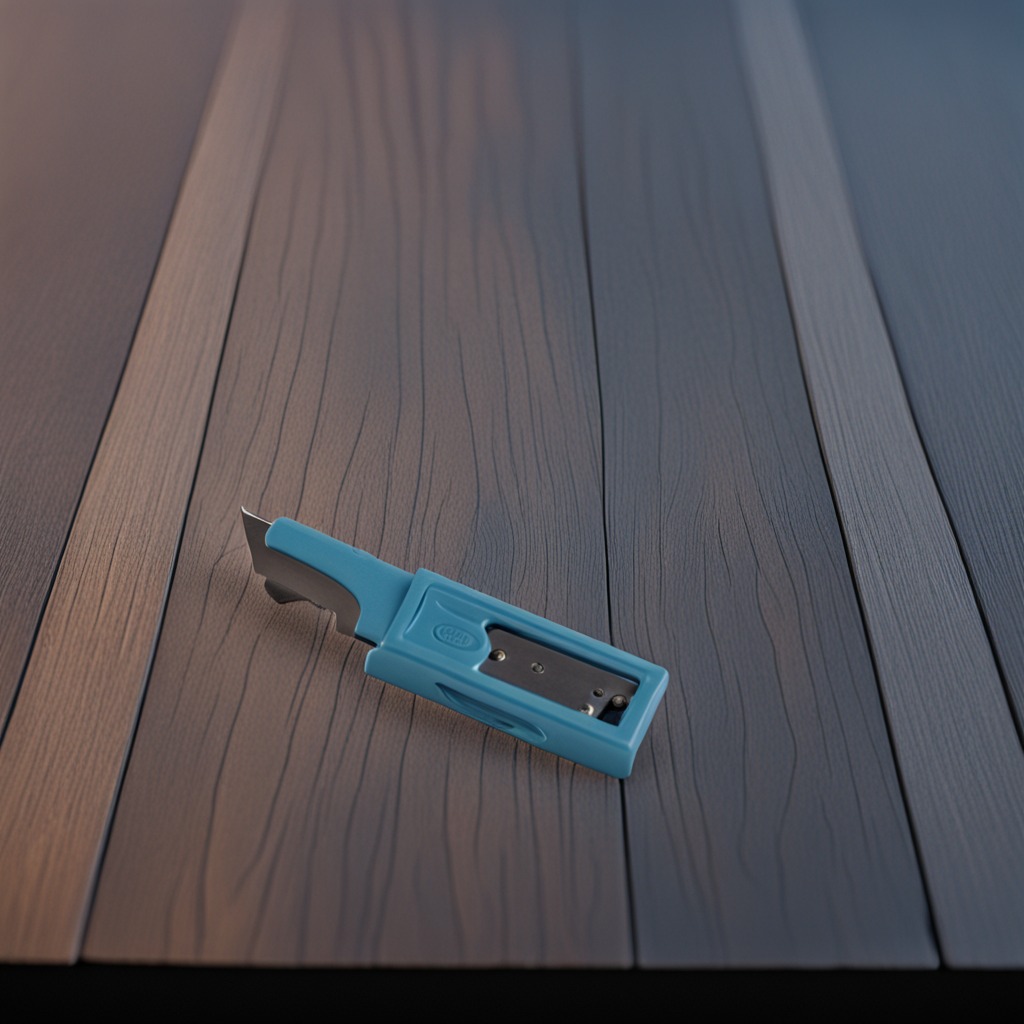
A utility knife is lying on the old table with faint burn marks in a small garage at twilight.